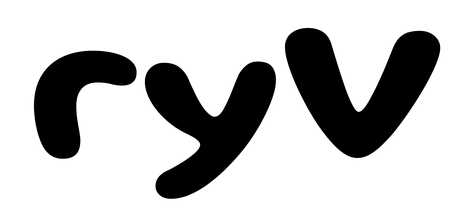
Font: Gluten_SemiBold